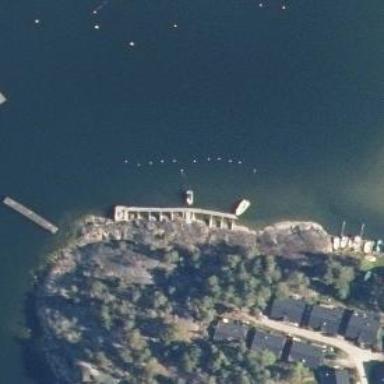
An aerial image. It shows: Man-made pier.